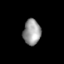
Tissue: skin
Cell type: Fibroblasts
Senescence score: 0.7289
Nuclear area (px): 432
Mean DAPI intensity: 155.417